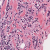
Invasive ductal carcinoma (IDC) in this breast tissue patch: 1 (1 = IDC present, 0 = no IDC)